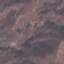
Land use / land cover: HerbaceousVegetation